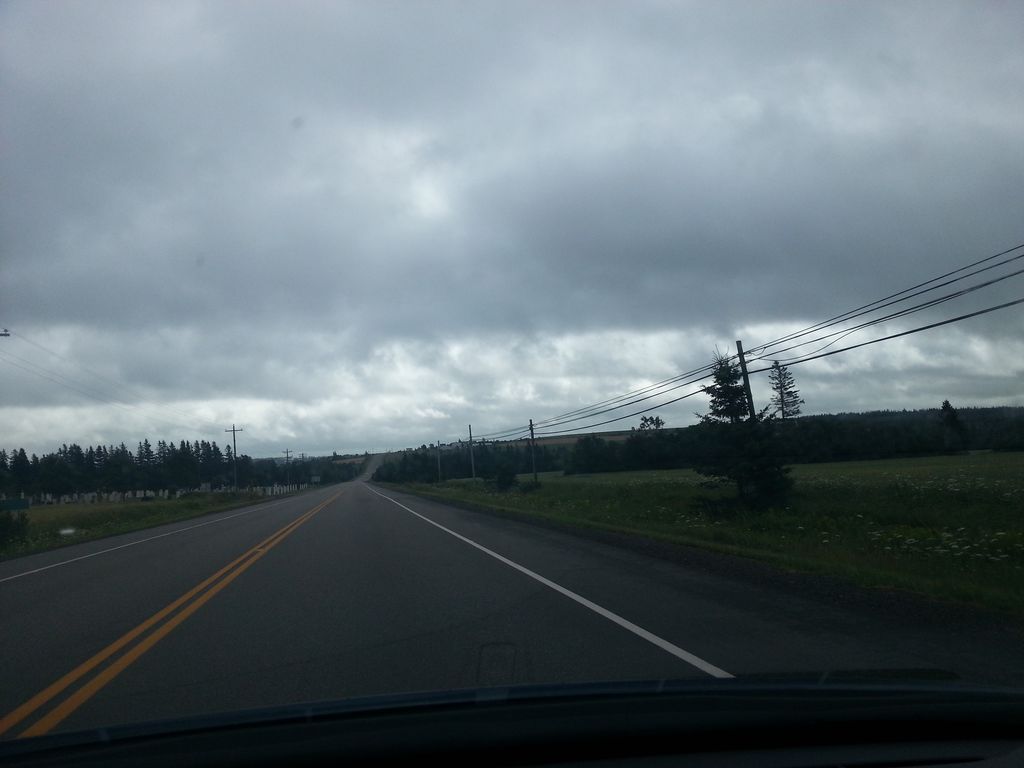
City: charlottetown